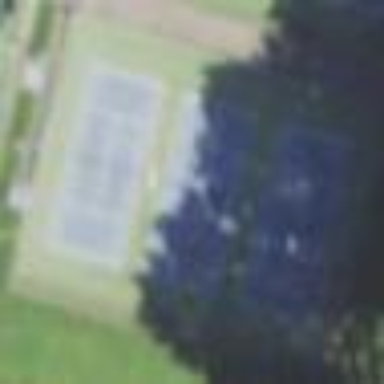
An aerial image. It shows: Tennis court on pitch.